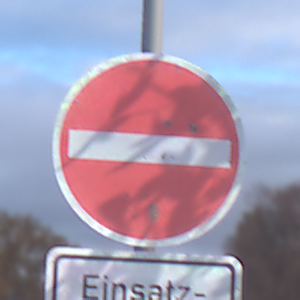
Verkehrszeichen: VerbotDerEinfahrt
Zusatzzeichen unten: BesondereFahrzeugeUndTransportgueter3
Umgebung: Outdoor, Suburban
Tageszeit: SunriseSunset
Wetter: PartlyCloudy
Licht: Natural
Jahreszeit: NotSpecified
Kontrast: LowContrast